Interaction volume radius: 5 \u00c5
Interaction volume height: 25 \u00c5
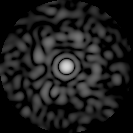
Disorder parameter: 0.7862